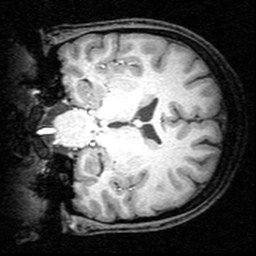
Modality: T1w
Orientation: coronal
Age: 24
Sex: female